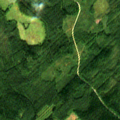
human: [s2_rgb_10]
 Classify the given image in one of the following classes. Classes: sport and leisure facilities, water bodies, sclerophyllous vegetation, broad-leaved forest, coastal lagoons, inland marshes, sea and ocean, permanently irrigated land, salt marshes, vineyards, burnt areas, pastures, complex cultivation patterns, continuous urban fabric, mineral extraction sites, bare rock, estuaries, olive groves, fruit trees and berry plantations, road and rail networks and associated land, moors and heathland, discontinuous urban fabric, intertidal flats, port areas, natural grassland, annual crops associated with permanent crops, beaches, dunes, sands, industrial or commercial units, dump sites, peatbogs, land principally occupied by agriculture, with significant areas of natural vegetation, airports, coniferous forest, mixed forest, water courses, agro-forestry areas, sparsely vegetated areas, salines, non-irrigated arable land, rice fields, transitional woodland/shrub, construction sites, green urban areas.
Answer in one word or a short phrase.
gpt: coniferous forest, mixed forest